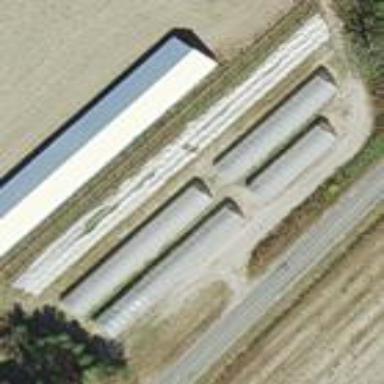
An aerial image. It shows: Greenhouse used for horticulture.